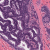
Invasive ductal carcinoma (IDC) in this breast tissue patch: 0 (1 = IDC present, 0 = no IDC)